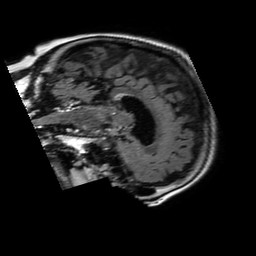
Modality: FLAIR
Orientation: sagittal
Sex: female
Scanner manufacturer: philips
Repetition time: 11 s
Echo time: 0.125 s